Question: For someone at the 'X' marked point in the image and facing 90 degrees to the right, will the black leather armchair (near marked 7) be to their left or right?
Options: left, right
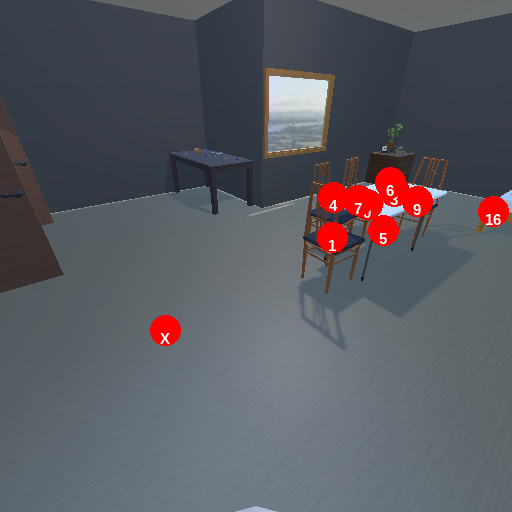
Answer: left